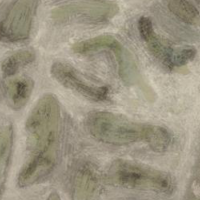
EUNIS habitat code: 23
Species observed at this site:
Ciconia ciconia